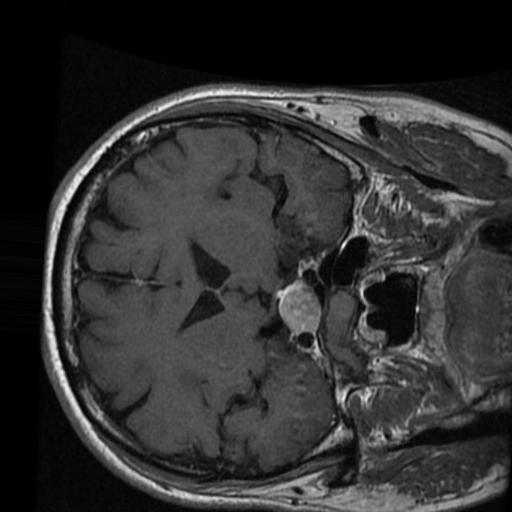
Label: brain_tumor